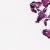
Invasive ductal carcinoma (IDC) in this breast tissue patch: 0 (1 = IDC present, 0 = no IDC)